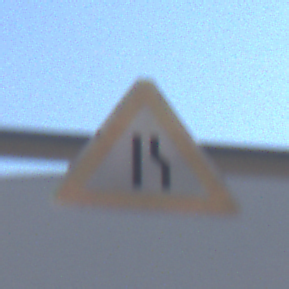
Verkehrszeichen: EinseitigVerengteFahrbahnRechts
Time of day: MorningAfternoon
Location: Outdoor (Urban)
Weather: Clear
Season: NotSpecified
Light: Natural